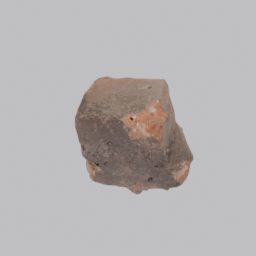
Label: architecture